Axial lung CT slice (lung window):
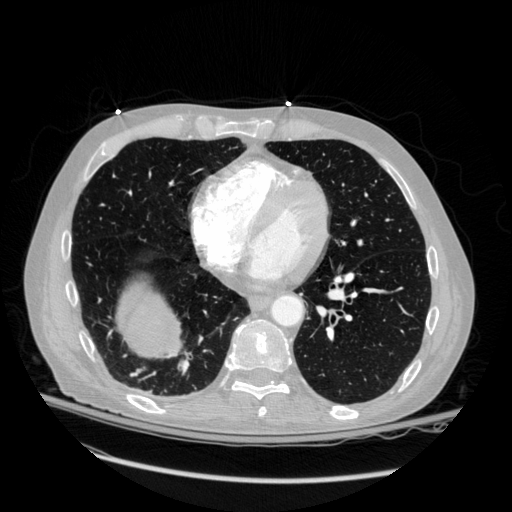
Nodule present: no